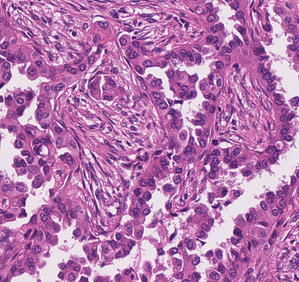
Tumor epithelial tissue: yes
Tumor-associated stroma tissue: yes
Normal tissue: no